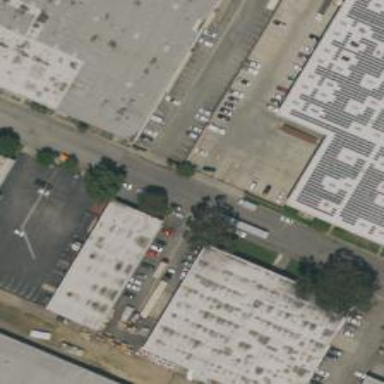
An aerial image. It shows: Warehouse.